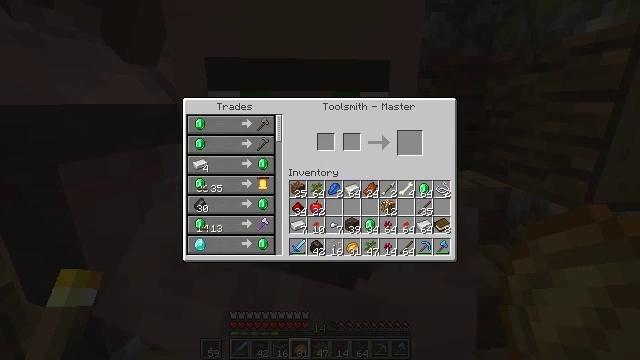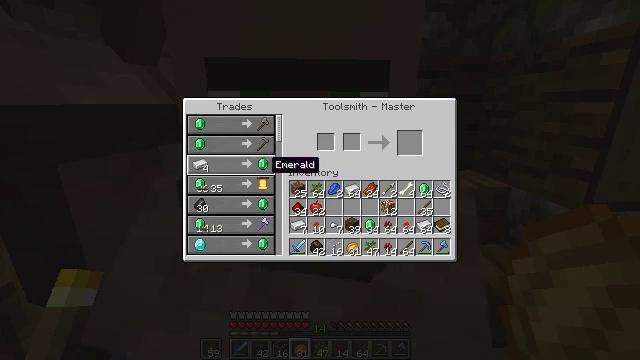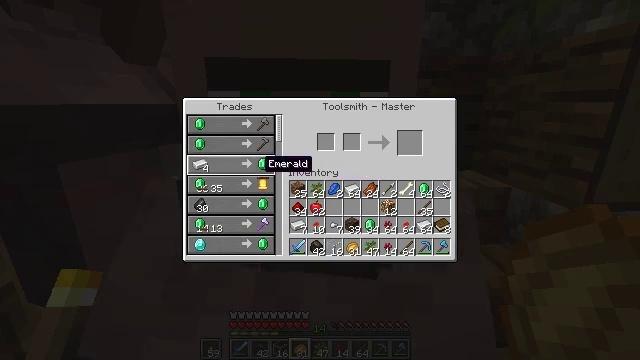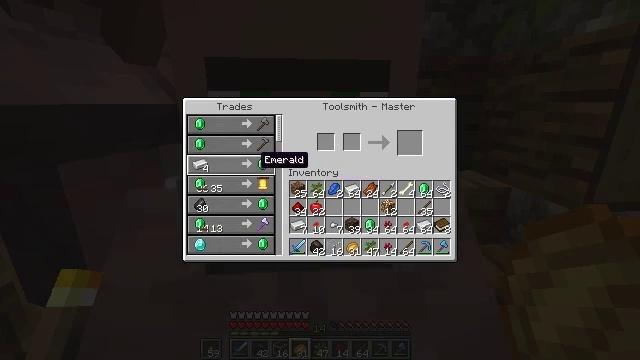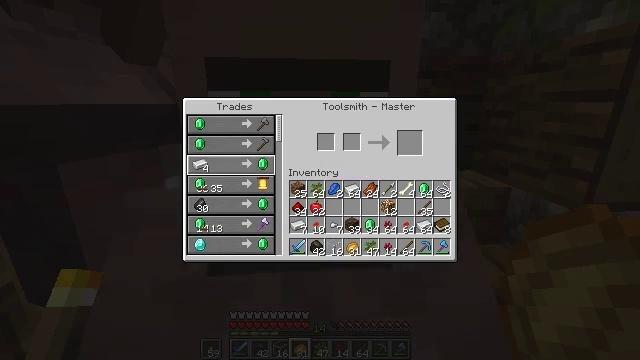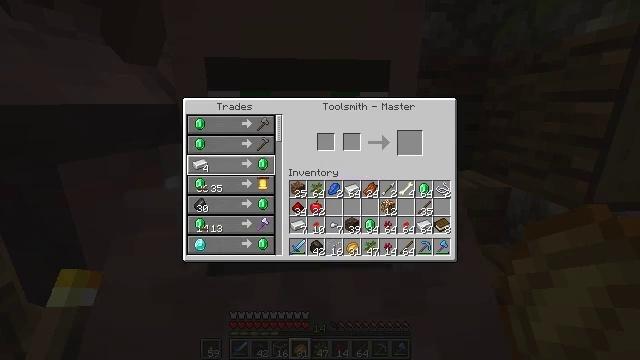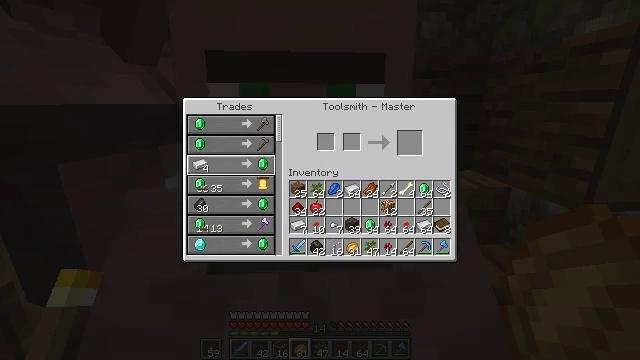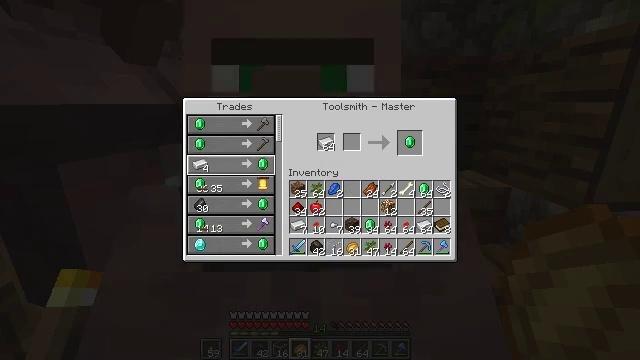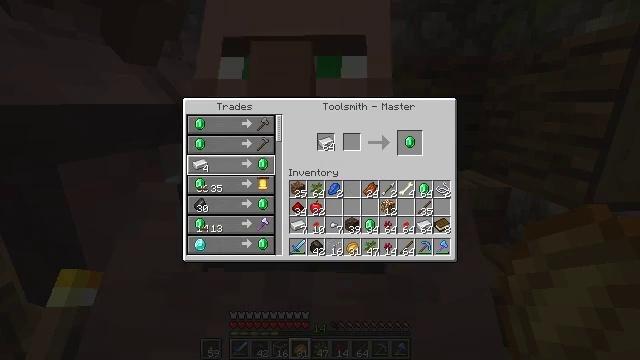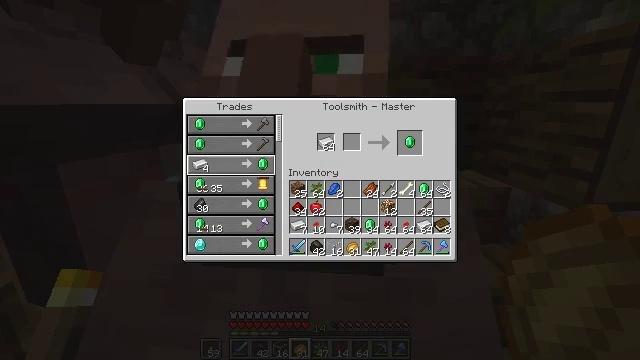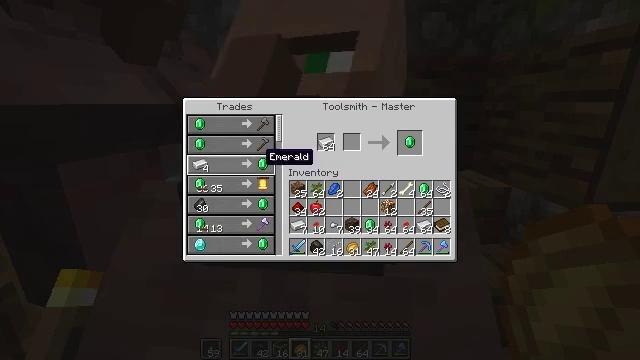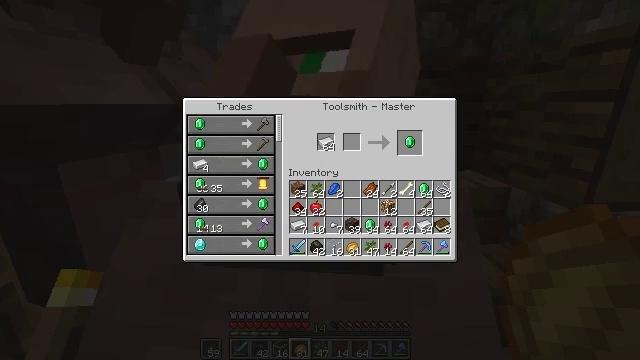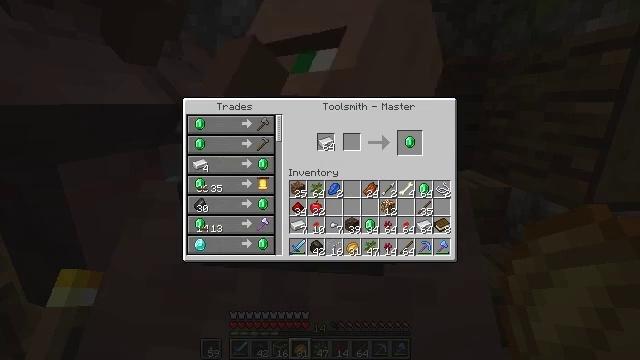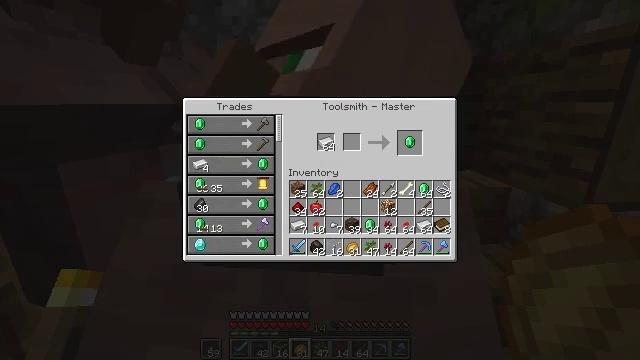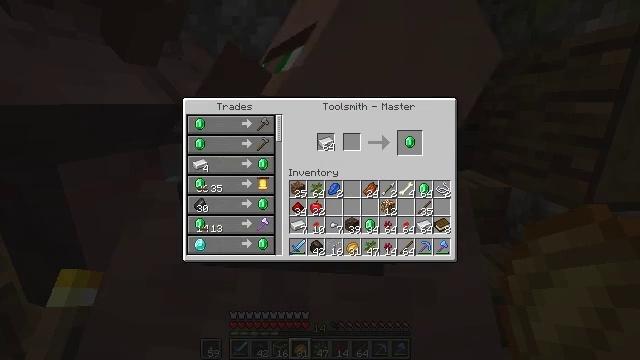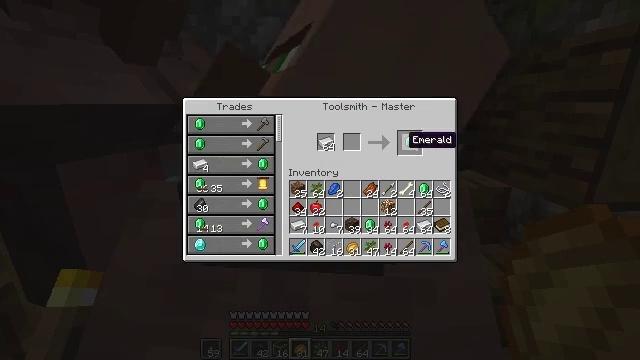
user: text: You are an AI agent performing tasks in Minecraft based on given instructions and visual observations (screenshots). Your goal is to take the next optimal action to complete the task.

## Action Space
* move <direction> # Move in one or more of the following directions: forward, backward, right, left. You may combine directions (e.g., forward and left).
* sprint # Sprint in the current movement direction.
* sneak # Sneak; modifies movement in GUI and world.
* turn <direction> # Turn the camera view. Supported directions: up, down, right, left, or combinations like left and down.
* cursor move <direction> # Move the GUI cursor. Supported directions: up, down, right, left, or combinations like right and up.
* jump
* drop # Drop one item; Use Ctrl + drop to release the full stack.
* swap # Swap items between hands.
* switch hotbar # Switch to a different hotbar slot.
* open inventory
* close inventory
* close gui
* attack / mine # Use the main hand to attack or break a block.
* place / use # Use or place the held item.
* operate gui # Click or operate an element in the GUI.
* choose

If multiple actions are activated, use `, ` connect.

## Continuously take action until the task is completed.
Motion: motion action
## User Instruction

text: Open your crafting interface to make an emerald.
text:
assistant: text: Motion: sneak, cursor move left
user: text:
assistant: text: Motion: sneak, cursor move left
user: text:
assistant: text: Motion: sneak
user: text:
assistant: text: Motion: sneak
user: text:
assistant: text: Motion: sneak
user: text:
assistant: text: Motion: sneak
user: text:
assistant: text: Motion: sneak, operate gui
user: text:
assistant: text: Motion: sneak, operate gui
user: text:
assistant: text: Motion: sneak, operate gui
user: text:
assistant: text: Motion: sneak, cursor move right
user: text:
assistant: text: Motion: sneak, cursor move right
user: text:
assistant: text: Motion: sneak, cursor move right
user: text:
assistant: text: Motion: sneak, cursor move right
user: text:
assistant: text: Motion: sneak
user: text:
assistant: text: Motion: sneak
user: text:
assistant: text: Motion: sneak
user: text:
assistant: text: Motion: sneak
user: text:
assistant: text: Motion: sneak
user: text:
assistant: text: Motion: sneak
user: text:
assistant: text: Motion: sneak
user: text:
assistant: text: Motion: sneak
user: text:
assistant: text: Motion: sneak, operate gui
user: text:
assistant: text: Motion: sneak, operate gui
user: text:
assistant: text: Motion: sneak, operate gui
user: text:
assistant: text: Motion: sneak
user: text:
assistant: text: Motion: sneak
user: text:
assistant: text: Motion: sneak